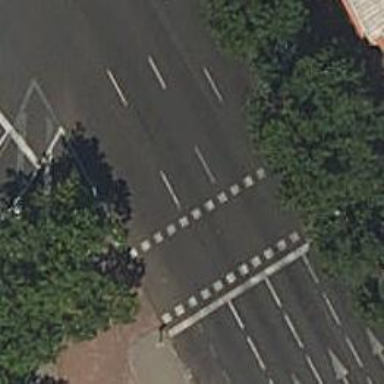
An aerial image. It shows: Road with traffic signals at the crossing.